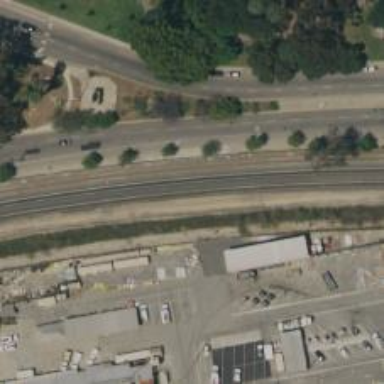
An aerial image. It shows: Railway siding with rails.